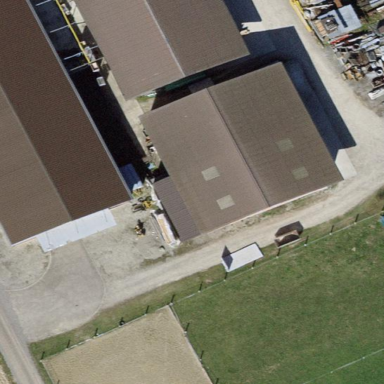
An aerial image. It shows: Industrial building.